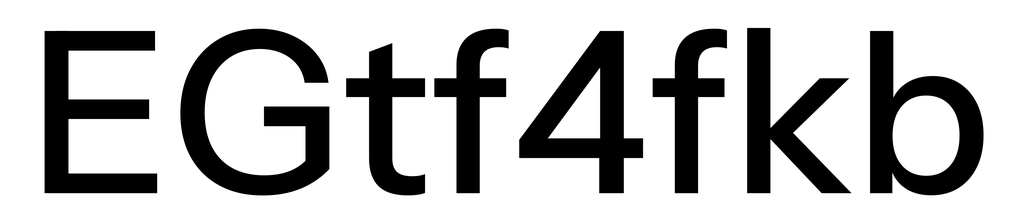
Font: InstrumentSans_Medium